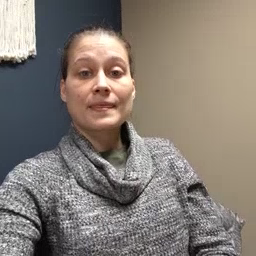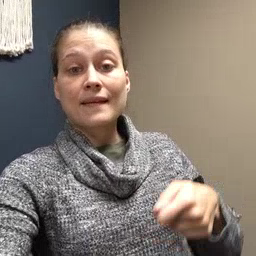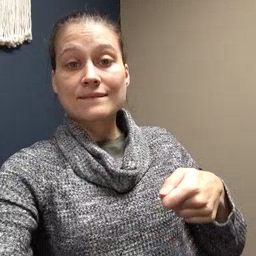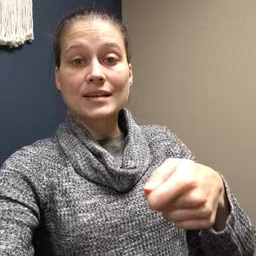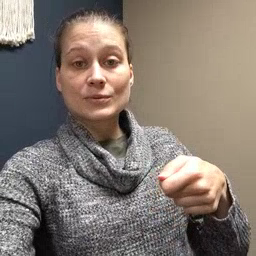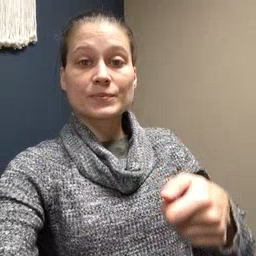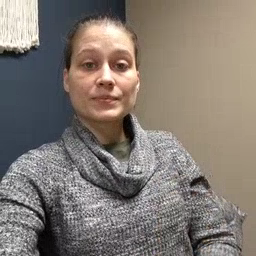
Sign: vacuum